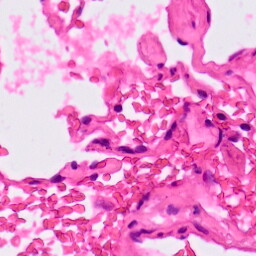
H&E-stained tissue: Lung